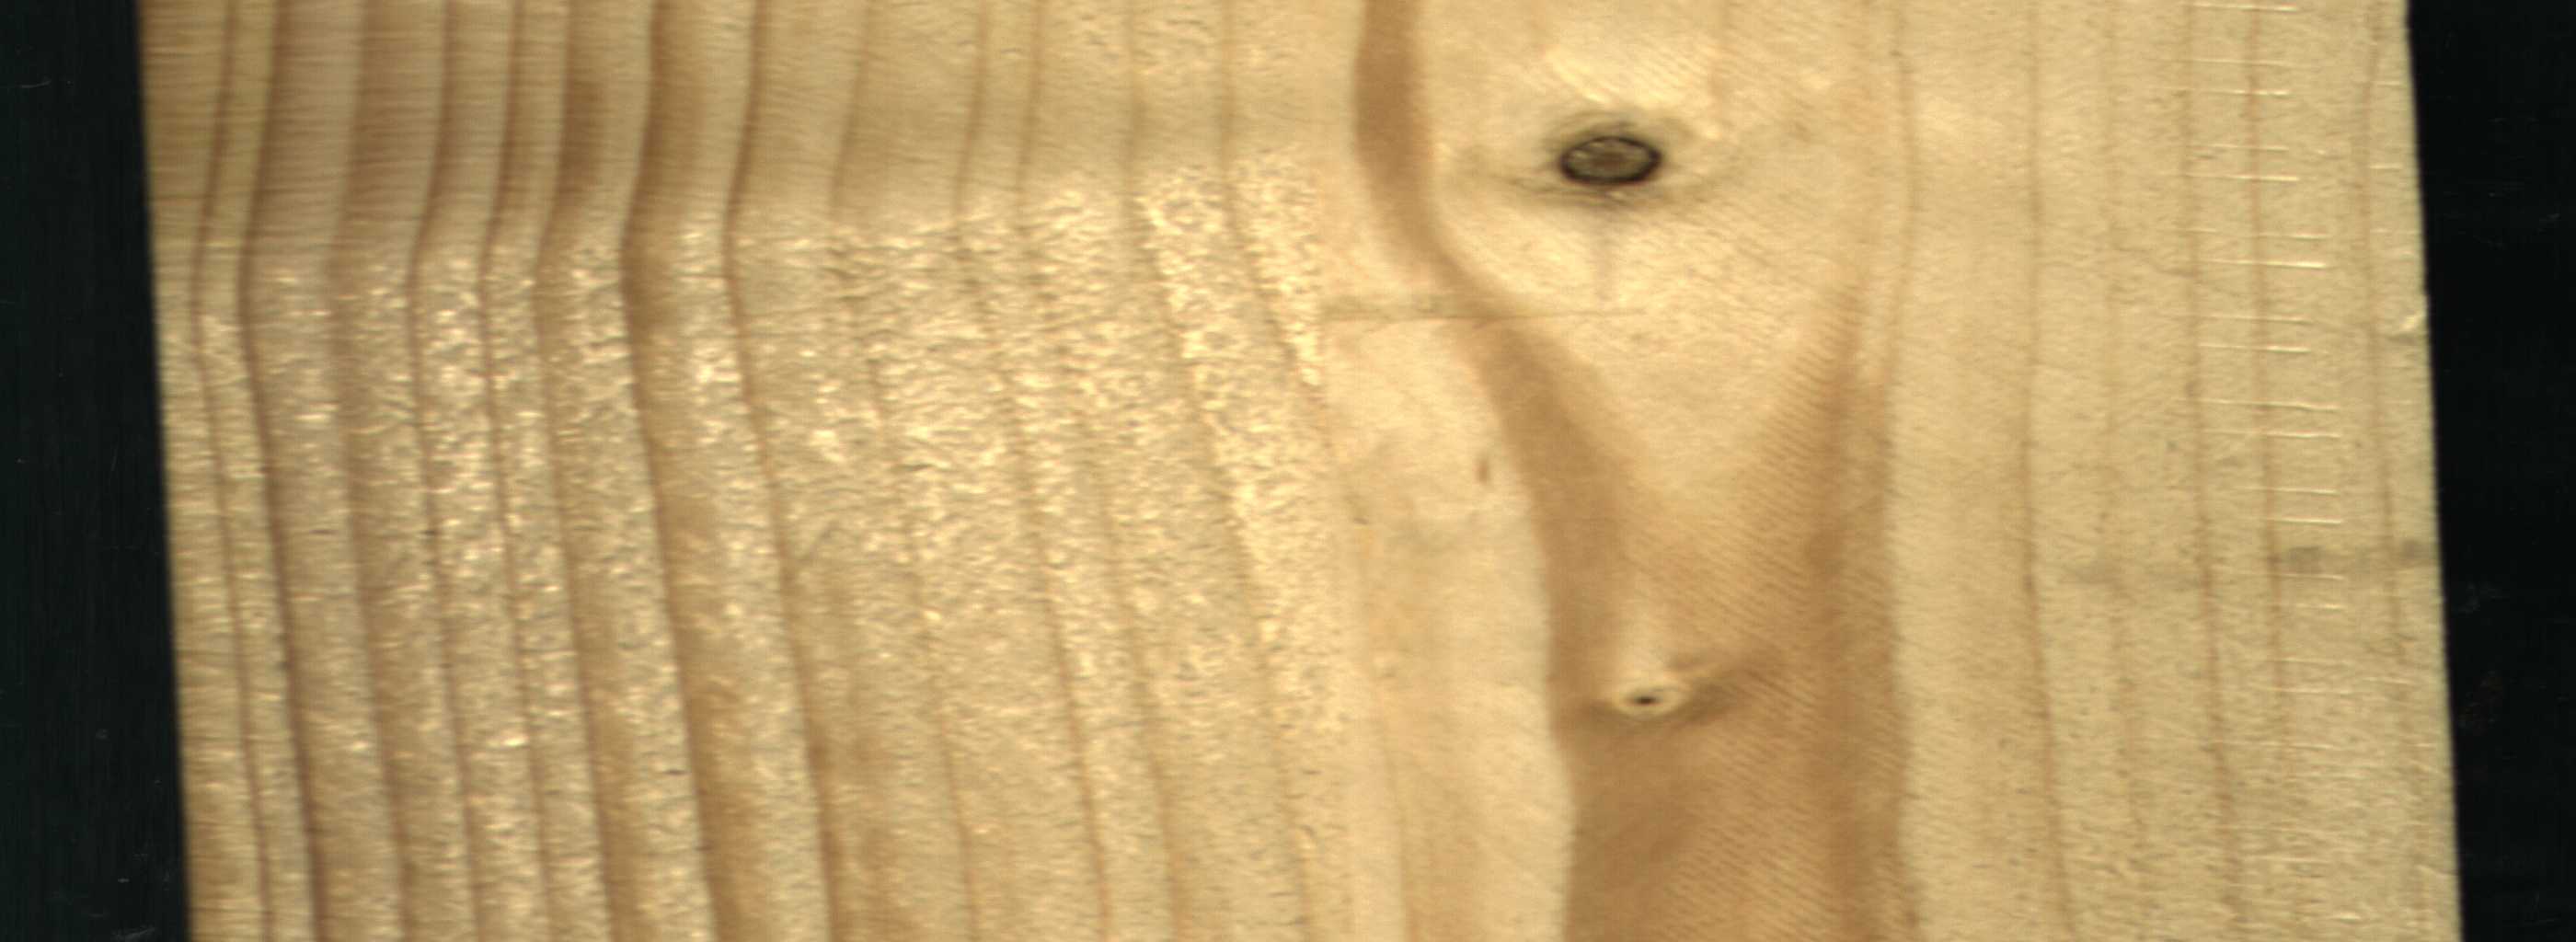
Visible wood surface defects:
Dead_Knot
Live_Knot